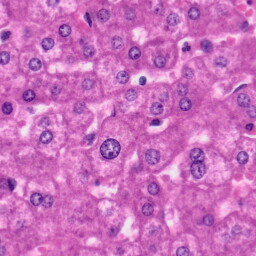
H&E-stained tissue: Liver